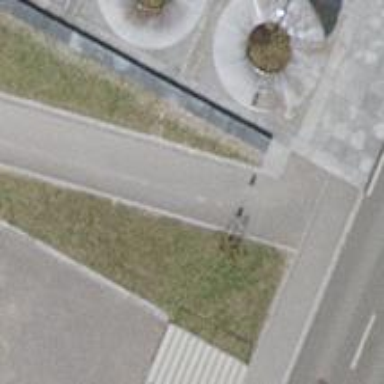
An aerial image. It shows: Bollard barrier.